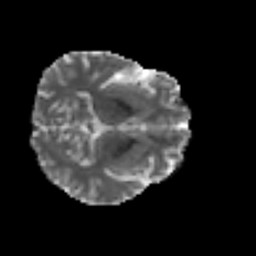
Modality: MD
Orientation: axial
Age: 32
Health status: ill
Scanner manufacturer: philips
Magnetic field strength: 3 T
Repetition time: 9 s
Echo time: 0.127 s